Question: Ember is returning data for other relationships, so not sure why this isn't working.
'''
Models.User = DS.Model.extend({
email: DS.attr("string"),
firstName: DS.attr("string"),
lastName: DS.attr("string"),
ncesHighSchoolId: DS.attr('number'), //should map to #ncesHighSchool.schid
role: DS.belongsTo("role"),
zipcode: DS.belongsTo("zipcode"),
ncesHighSchool: DS.belongsTo("ncesHighSchool"),
formattedSchool: function(){
var schoolId = this.get('ncesHighSchoolId');
if(schoolId){
var school = this.store.find('ncesHighSchool', schoolId);
var schoolLabel = null;
if(schoolLabel){
schoolLabel = school.name + ' - ' + school.city + ', ' + school.state;
}
return schoolLabel;
}
}.property('ncesHighSchoolId')
});
'''
'''
Models.NcesHighSchool = DS.Model.extend({
schid: DS.attr("number"), //this is the primary key, not a normal id field, can't use id field
name: DS.attr("string"),
city: DS.attr("string"),
state: DS.attr("string"),
users: DS.hasMany("user")
});
'''
In my handlebars template:
'{{role}}' and '{{zipcode}}' both return valid objects, i.e. '<VdConsumer.Role:ember636:3>'
'{{ncesHighSchoolId}}' returns nothing, but if I take out 'ncesHighSchool' from user_model.js it returns correctly. Having just the ncesHighSchool belongsTo relationship and not 'highSchoolId' property, nothing works.
{{formattedSchool}} returns nothing (sometimes in fiddling I have gotten it to return the function text itself
I need to have direct access to the ncesHighSchoolId property for a typeahead, but cannot figure out why the belongsTo isn't working for the ncesHighSchool object.
I suspect the non-trivial usage of schid as the primary key, but not sure how to fix, since
'this.store.find('ncesHighSchool', this.get('ncesHighSchoolId'));' does get the object correctly, but feels hackish the way I'm doing it in 'formattedSchool'

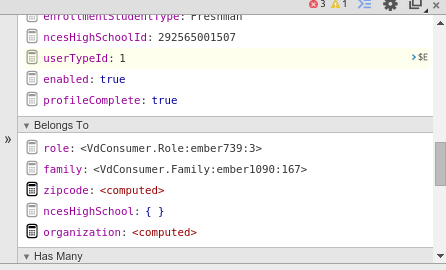
Answer: Everything with my entire architecture was fine, but I overly relied on Rails-esque abilities of needing ncesHighSchoolId as a separate attribute in my user model. Ember did not like having both 'ncesHighSchoolId: DS.attr('number')' and 'ncesHighSchool: DS.belongsTo("ncesHighSchool", {async: true })' in the model. In order to get my typeahead to work, I had to cowboy up and do some extra processing. Important parts included for future readers.
'''
{{input type="text" placeholder="School Name" value=ncesHighSchool.schnam}}
'''
'''
App.UserEditView = Ember.View.extend({
afterRenderEvent: function(){
var ctrl = this.controller;
......
function(event, school){
if(school && school.id){
ctrl.store.find('ncesHighSchool', school.id).then(function(ncesHighSchool){
ctrl.set('ncesHighSchool', ncesHighSchool);
});
}
});
'''